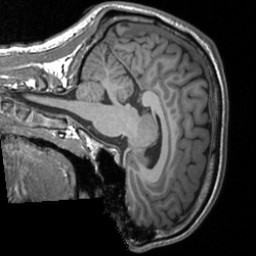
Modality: T1w
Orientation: sagittal
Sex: male
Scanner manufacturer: siemens
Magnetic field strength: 3 T
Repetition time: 1.9 s
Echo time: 0.00226 s